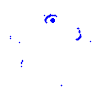
Particle: electron